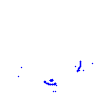
Particle: kaon